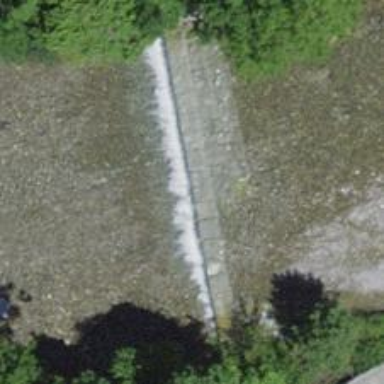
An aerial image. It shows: Weir in waterway.